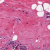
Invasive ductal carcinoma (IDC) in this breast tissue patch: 0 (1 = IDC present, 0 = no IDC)